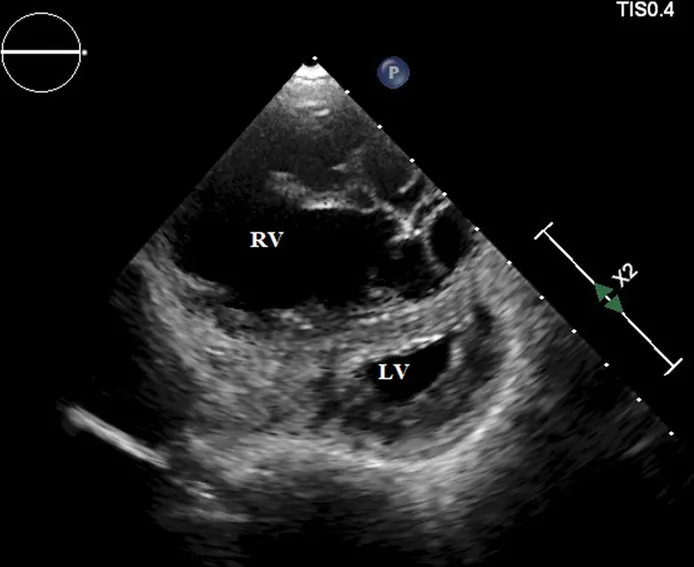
Echocardiogram in parasternal short axis view showing D-shaped LV and dilated RV. LV, left ventricle; RV, right ventricle.
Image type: radiology (ultrasound)